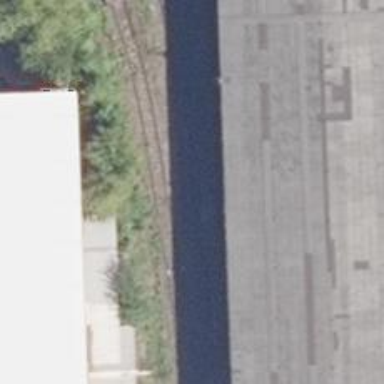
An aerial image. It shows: Railway switch.